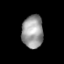
Tissue: prostate
Cell type: Myeloid cells
Senescence score: 0.2792
Nuclear area (px): 685
Mean DAPI intensity: 154.091